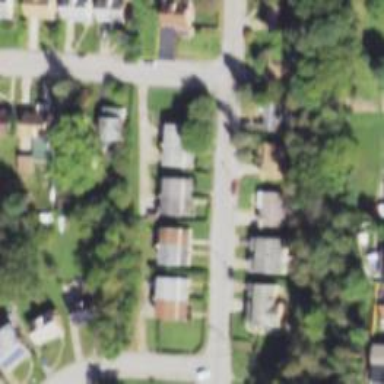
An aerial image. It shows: Driveway.